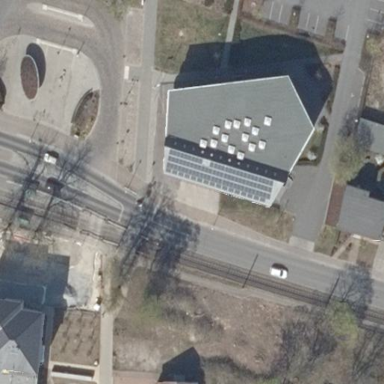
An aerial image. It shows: Town hall building.